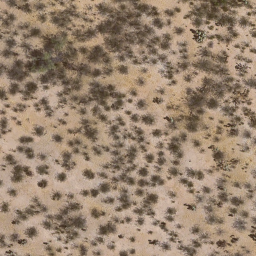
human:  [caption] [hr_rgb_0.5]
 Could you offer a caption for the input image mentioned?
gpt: Lots of plants scattered in the loess ground. .

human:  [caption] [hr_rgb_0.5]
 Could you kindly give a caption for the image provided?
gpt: There are some grey plants scattered on the ground .

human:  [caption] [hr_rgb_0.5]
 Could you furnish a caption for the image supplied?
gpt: This is a chaparral .

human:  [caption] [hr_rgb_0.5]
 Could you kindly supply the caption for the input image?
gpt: Lots of plants scattered on the ground. .

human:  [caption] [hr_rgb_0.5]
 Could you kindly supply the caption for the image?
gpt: Some grey plants are scattered in the loess ground .